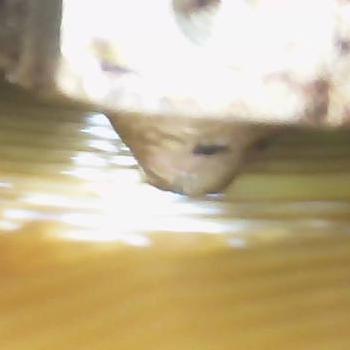
Flow rate: 69%